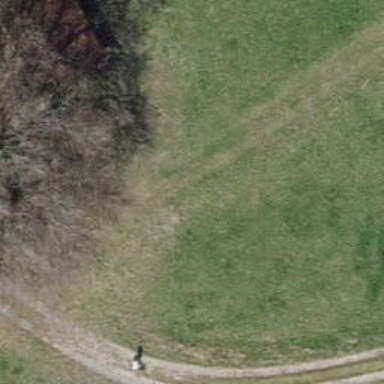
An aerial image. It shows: Track with very rough surface.